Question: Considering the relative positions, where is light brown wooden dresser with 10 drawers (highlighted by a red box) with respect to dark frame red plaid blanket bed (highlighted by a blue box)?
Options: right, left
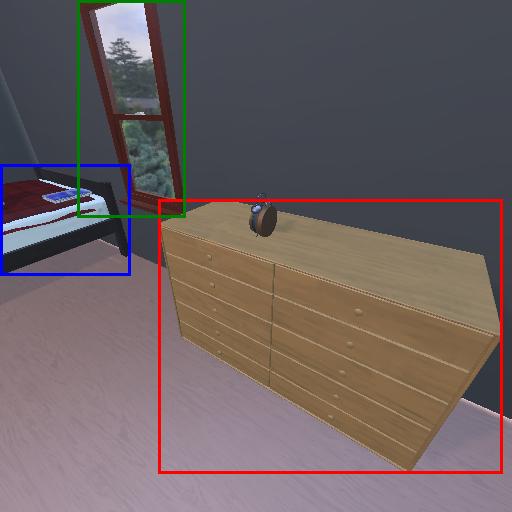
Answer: right